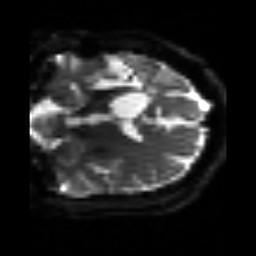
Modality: sbref
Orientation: coronal
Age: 42
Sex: male
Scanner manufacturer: siemens
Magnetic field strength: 3 T
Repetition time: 3.2 s
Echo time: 0.081 s